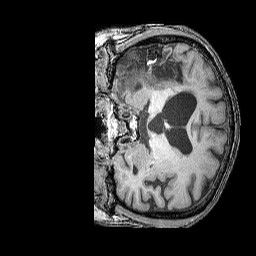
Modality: T1w
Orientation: coronal
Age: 80
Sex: male
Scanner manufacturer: siemens
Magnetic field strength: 3 T
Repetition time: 2.25 s
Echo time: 0.00415 s